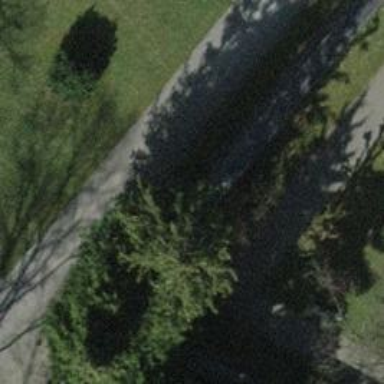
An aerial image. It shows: Entrance with barrier.